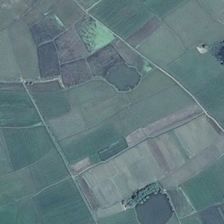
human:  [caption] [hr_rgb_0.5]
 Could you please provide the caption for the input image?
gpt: two ponds are in many pieces of green farmlands .

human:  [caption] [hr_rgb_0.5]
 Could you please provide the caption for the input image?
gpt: two ponds are in many pieces of green farmlands .

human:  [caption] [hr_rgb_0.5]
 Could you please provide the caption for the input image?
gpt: two ponds are in many pieces of green farmlands .

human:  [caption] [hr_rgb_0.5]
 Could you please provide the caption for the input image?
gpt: two ponds are in many pieces of green farmlands .

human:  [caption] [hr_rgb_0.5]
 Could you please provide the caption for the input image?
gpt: two ponds are in many pieces of green farmlands .